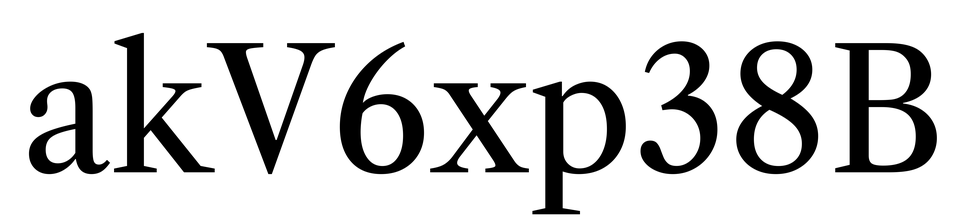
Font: LibreCaslonText_Regular